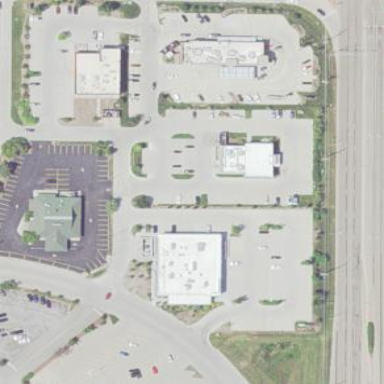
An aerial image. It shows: Retail area.